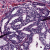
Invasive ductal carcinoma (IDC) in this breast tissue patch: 1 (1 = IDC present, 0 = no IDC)